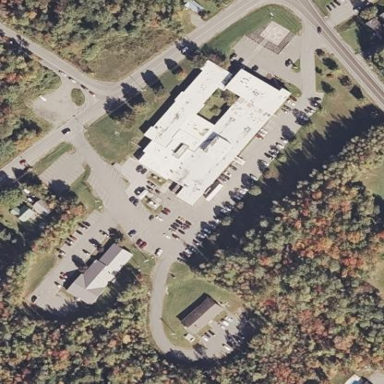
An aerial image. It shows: Hospital providing healthcare services.